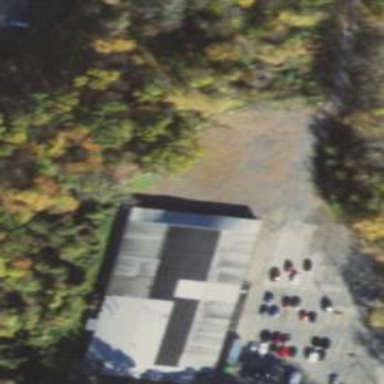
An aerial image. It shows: Building that houses bowling alley.